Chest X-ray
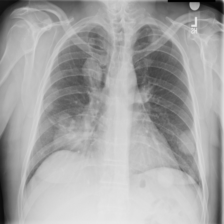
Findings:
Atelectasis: negative
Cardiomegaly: negative
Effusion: negative
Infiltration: negative
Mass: negative
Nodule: positive
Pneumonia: negative
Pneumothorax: negative
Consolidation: negative
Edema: negative
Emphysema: negative
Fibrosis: negative
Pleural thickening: negative
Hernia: negative